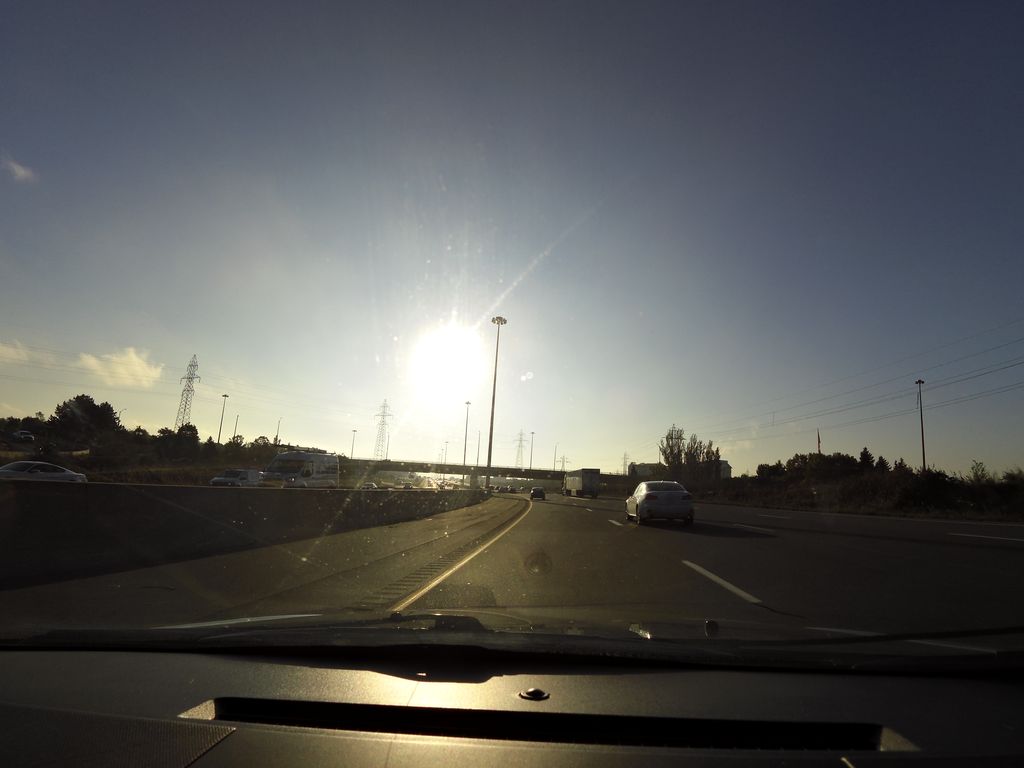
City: hamilton